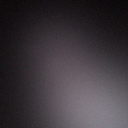
Screen state: off